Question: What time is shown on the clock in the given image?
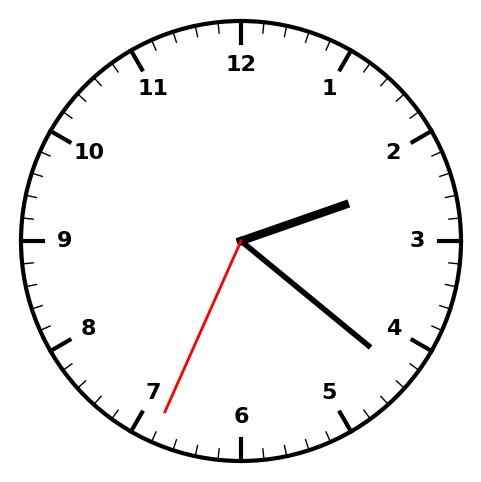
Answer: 02:21:34